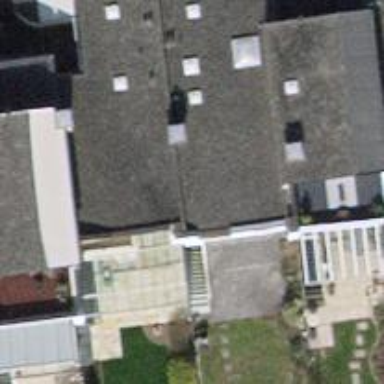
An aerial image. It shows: Terrace building.